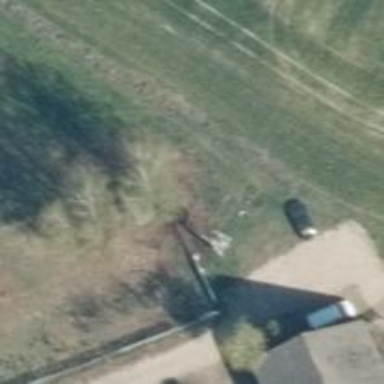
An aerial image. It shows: Power pole.